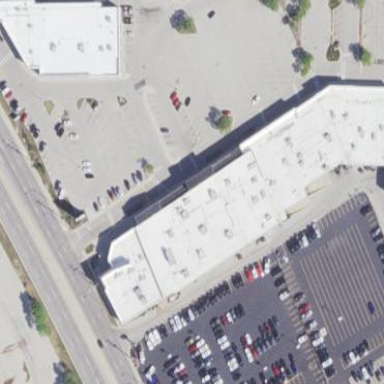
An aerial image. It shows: Retail building.